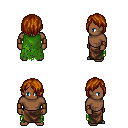
a pixel art fantasy rpg character, male body template, human, dark skin, green tattered cape, robe skirt, brunette bangs hairstyle, leather bracers, four views (front, back, left, right), 2x2 character sprite sheet, small pixel art, hard edges, no anti-aliasing